Interaction volume radius: 5 \u00c5
Interaction volume height: 35 \u00c5
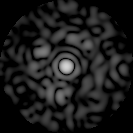
Disorder parameter: 0.8487